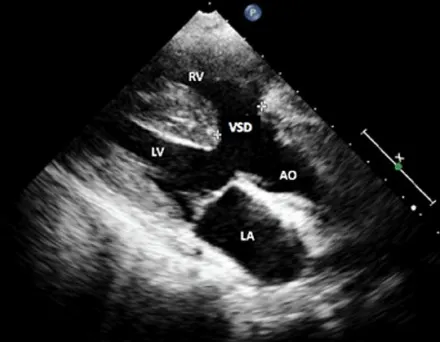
parasternal long-axis echocardiographic view showing ascending aorta overriding the interventricular septum.
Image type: radiology (ultrasound)